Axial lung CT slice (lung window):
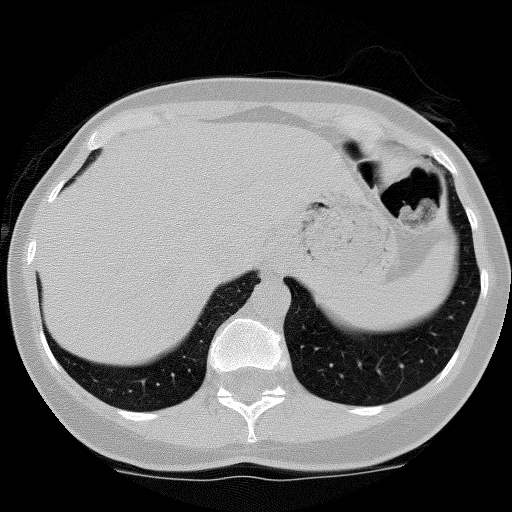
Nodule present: no